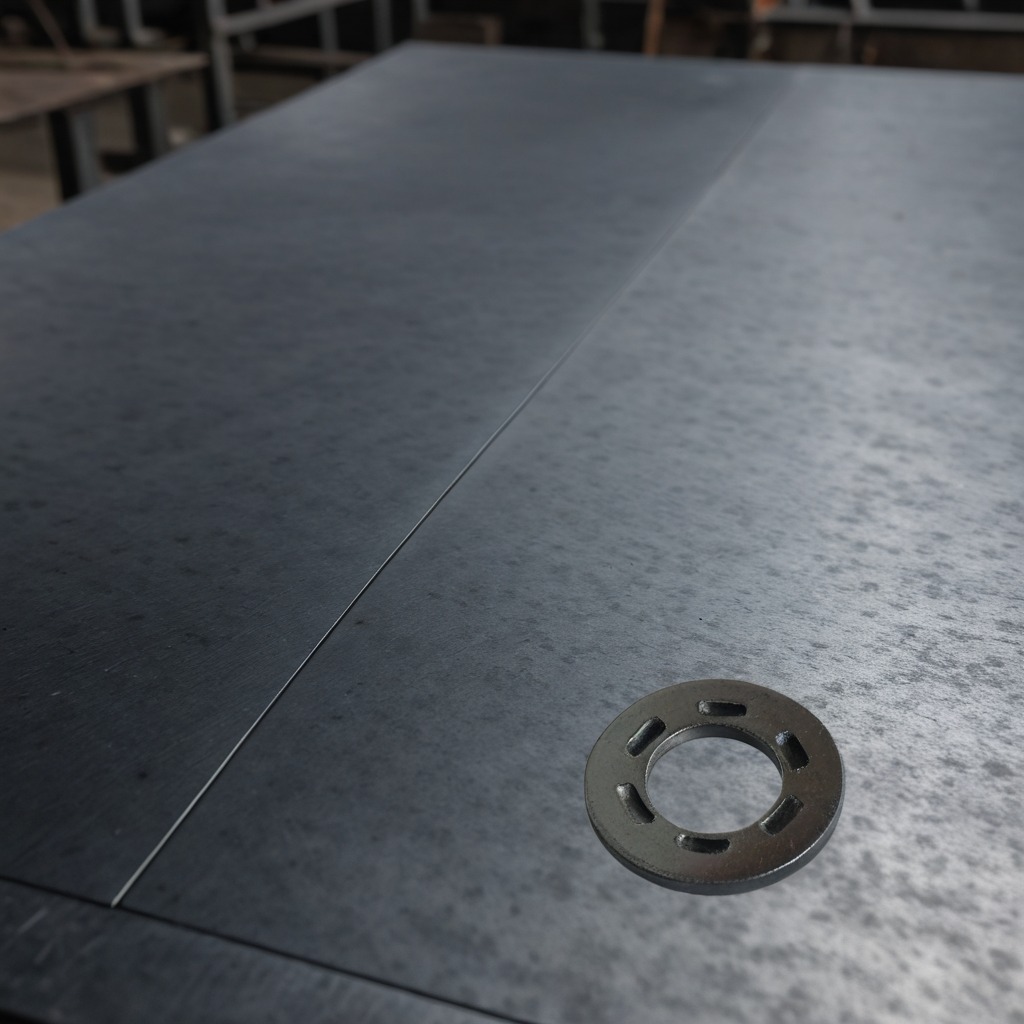
A flat metal washer is lying on a cold steel table in a mining workshop.